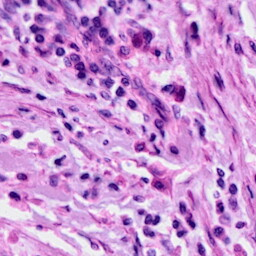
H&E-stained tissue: Cervix